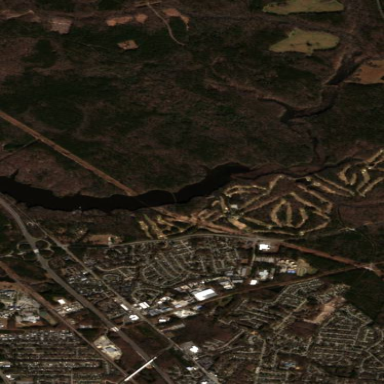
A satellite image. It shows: Golf course surrounded by greenery.